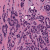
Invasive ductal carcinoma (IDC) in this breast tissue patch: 1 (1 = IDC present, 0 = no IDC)